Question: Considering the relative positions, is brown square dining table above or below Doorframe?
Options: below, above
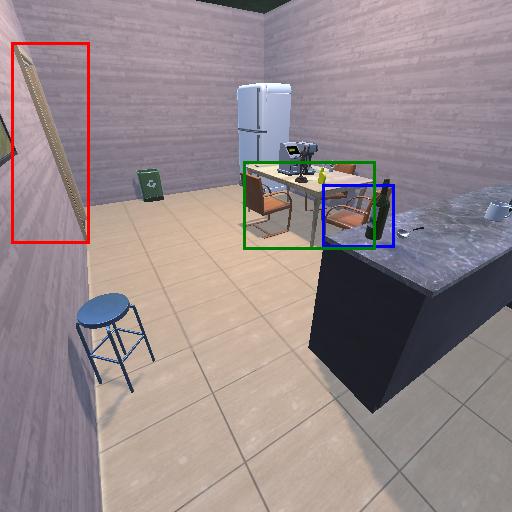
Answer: below